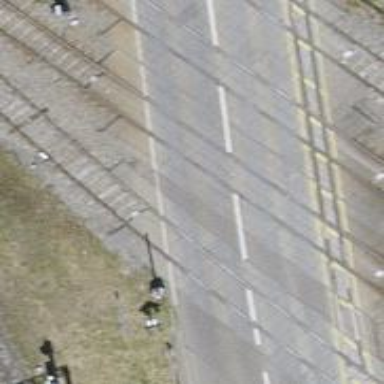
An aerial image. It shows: Level crossing with double half barrier.